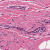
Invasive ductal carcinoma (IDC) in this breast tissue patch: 0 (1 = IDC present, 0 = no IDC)